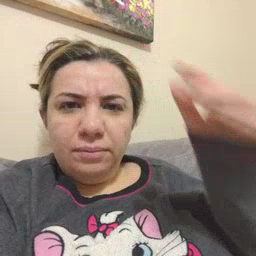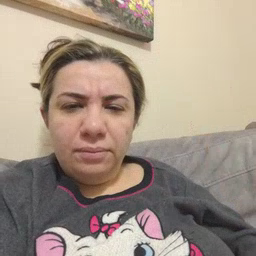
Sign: flag